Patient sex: M
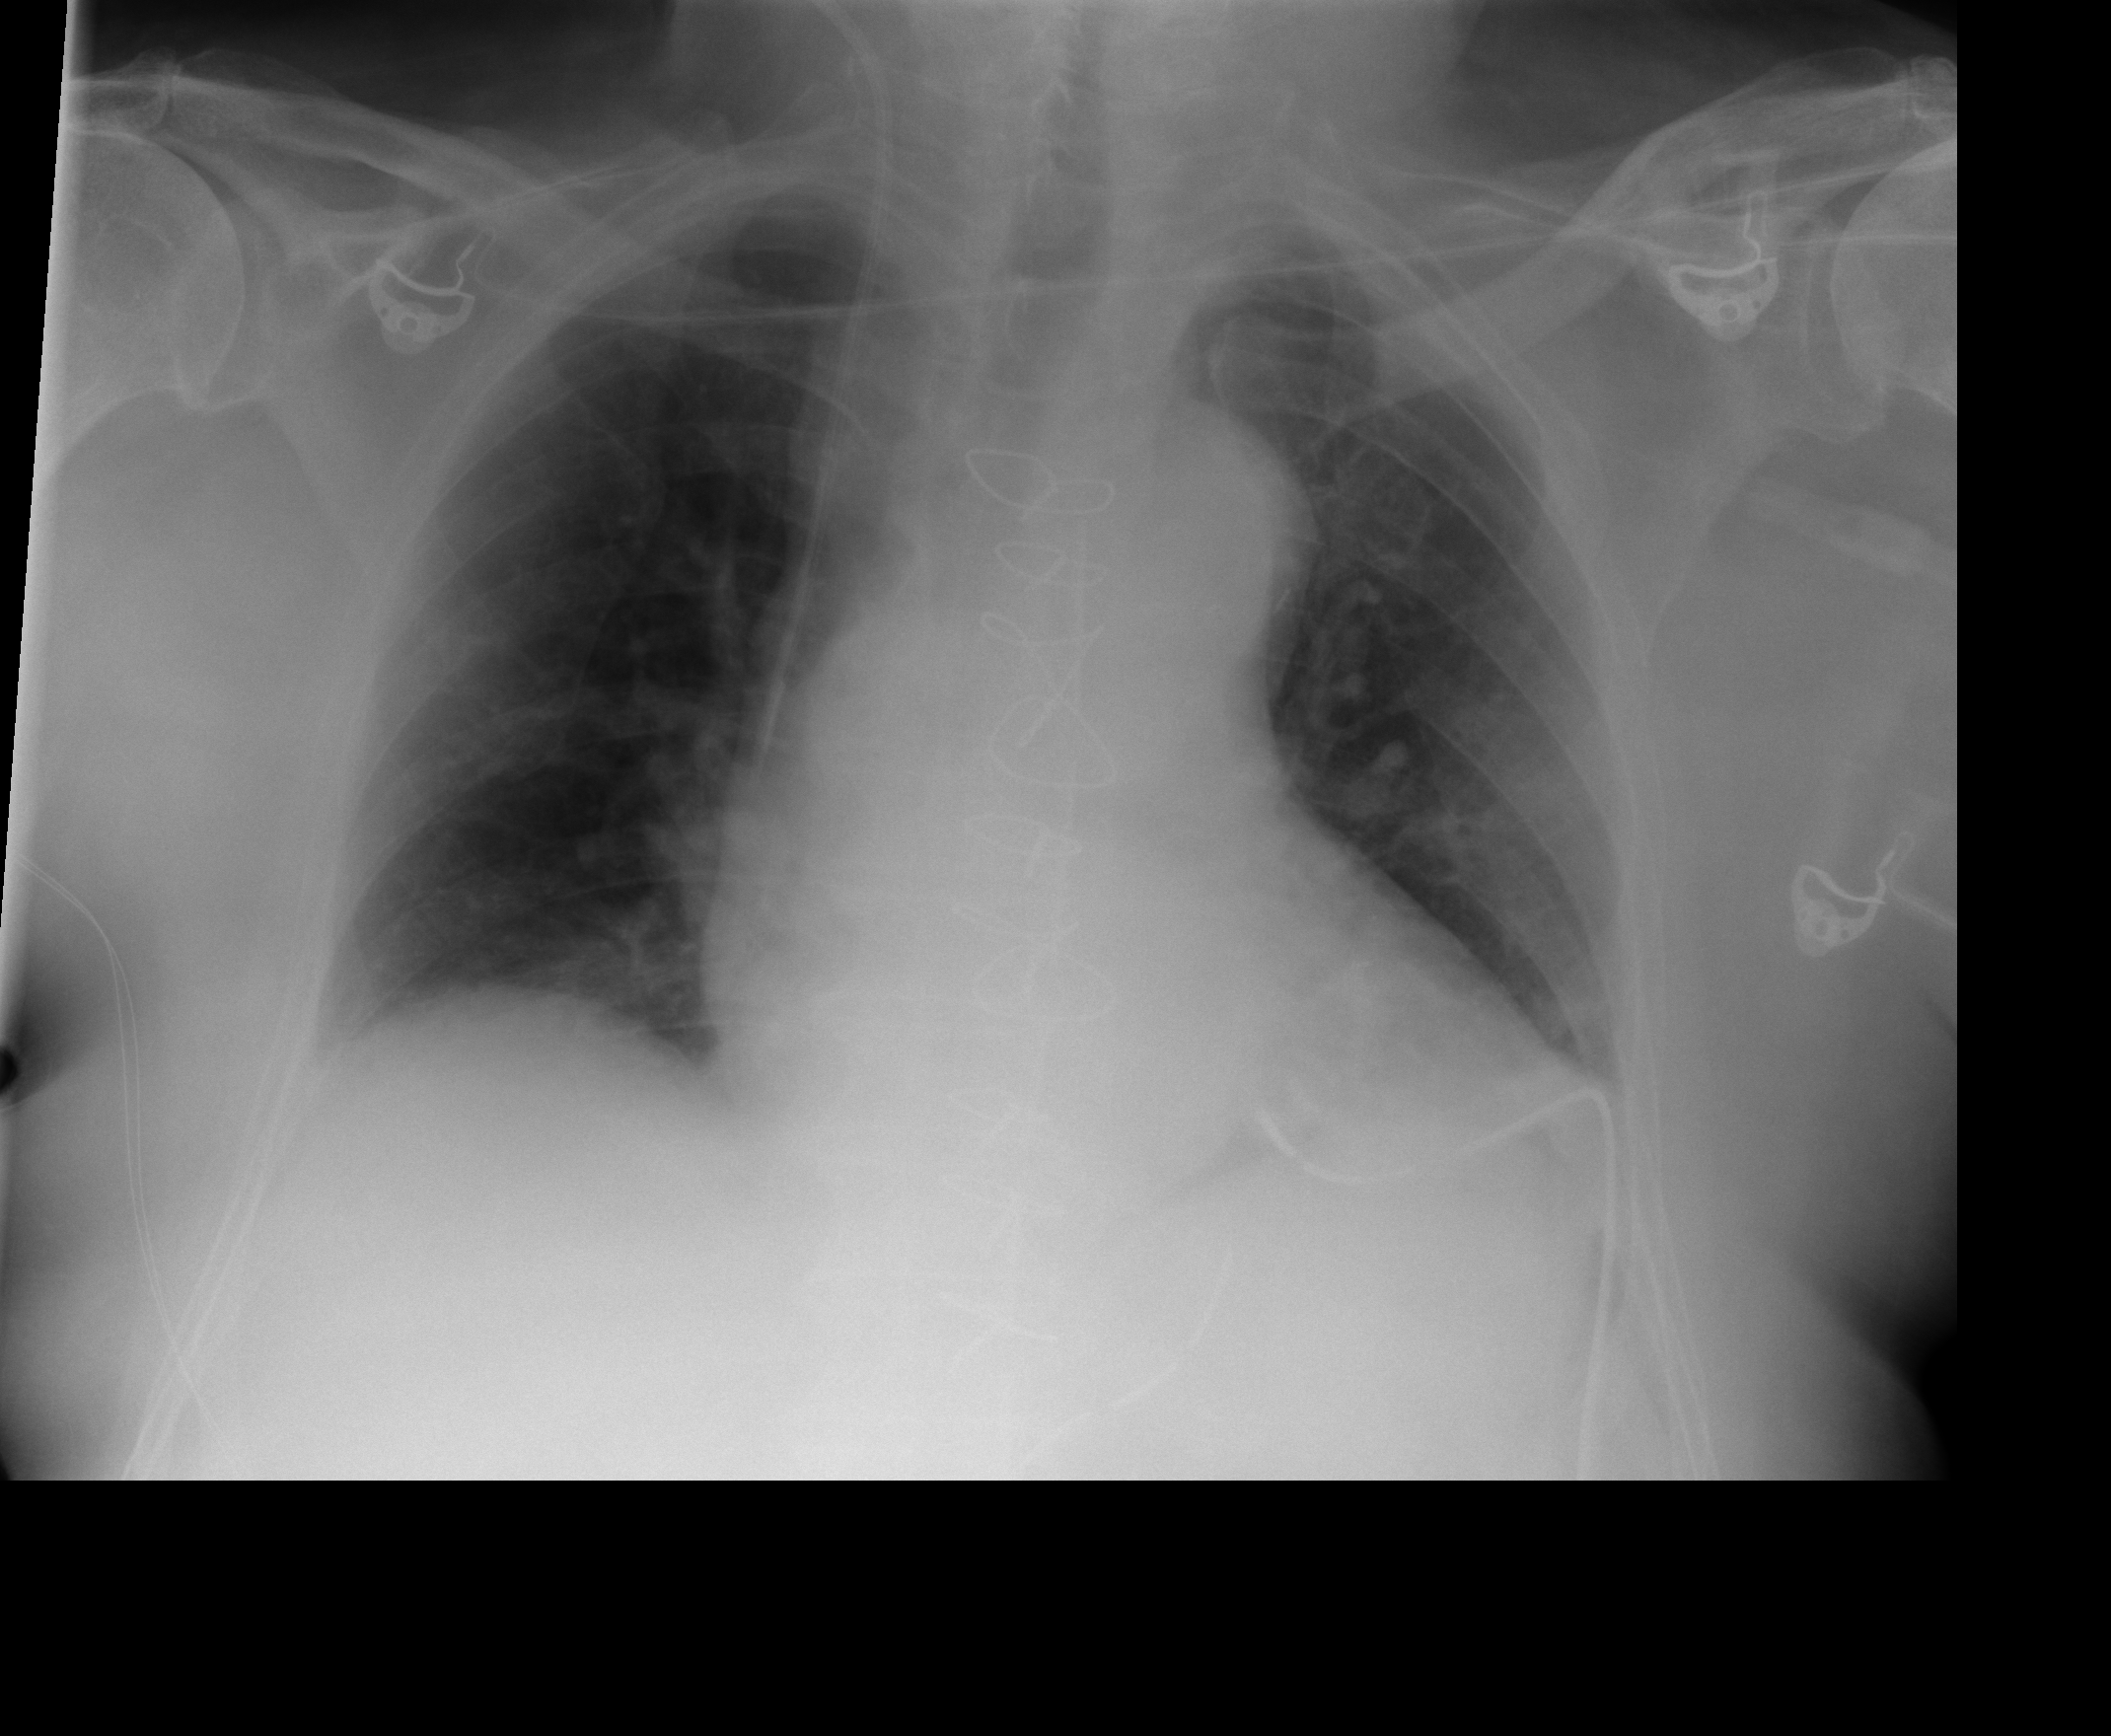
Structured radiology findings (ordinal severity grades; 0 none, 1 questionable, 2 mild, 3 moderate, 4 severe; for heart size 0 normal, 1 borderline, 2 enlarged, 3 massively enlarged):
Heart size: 0
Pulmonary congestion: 1
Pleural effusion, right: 0
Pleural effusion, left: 0
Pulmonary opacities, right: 0
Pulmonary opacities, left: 0
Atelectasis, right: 2
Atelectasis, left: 2